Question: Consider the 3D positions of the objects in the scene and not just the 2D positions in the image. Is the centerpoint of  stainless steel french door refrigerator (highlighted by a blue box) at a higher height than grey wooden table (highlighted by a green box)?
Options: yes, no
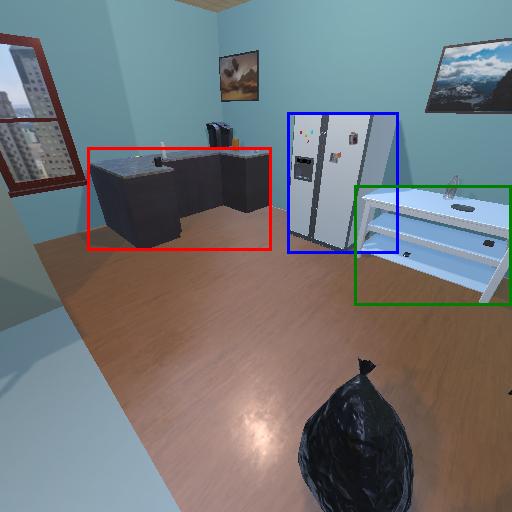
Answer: yes